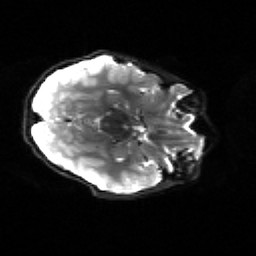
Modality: sbref
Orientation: axial
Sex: male
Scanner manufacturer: siemens
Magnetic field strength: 3 T
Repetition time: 5 s
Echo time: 0.071 s